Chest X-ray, PA view. Patient: 59 years old, sex F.
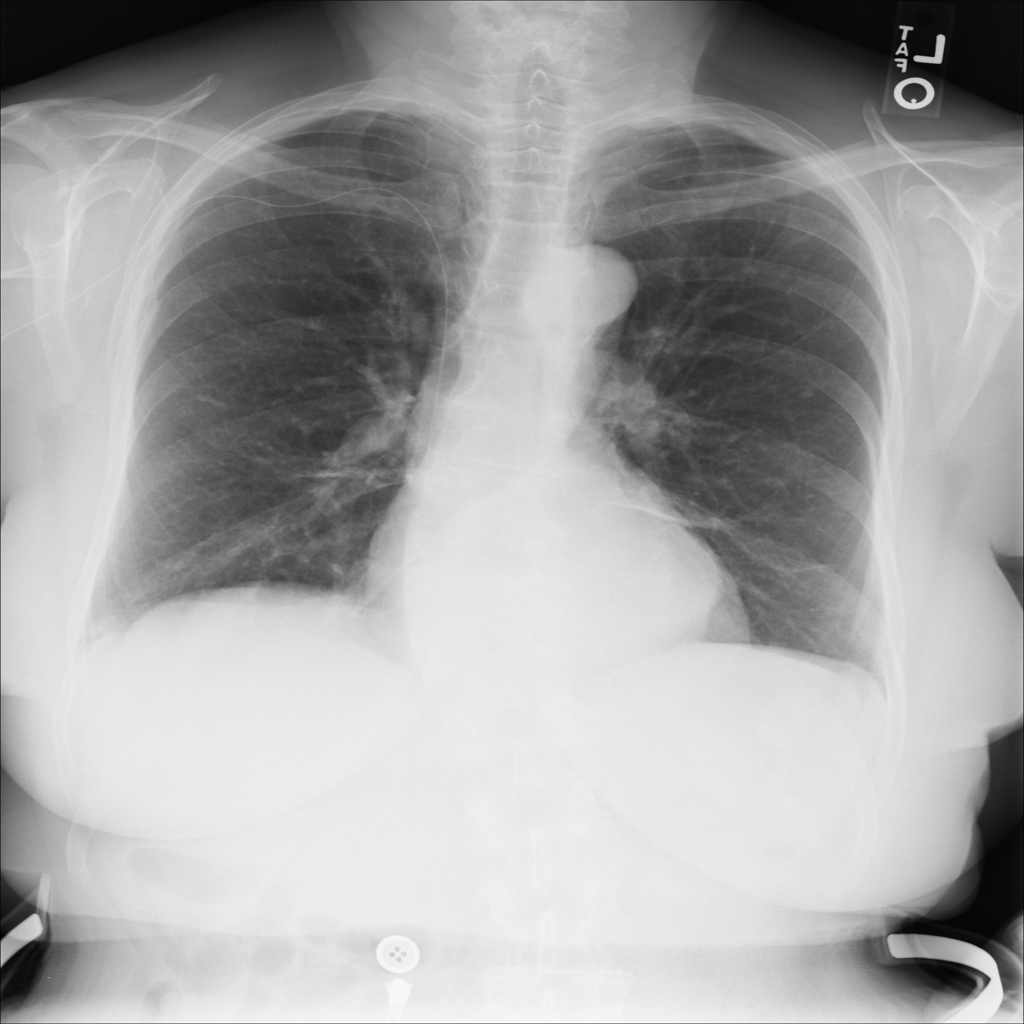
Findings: No Finding